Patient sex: F
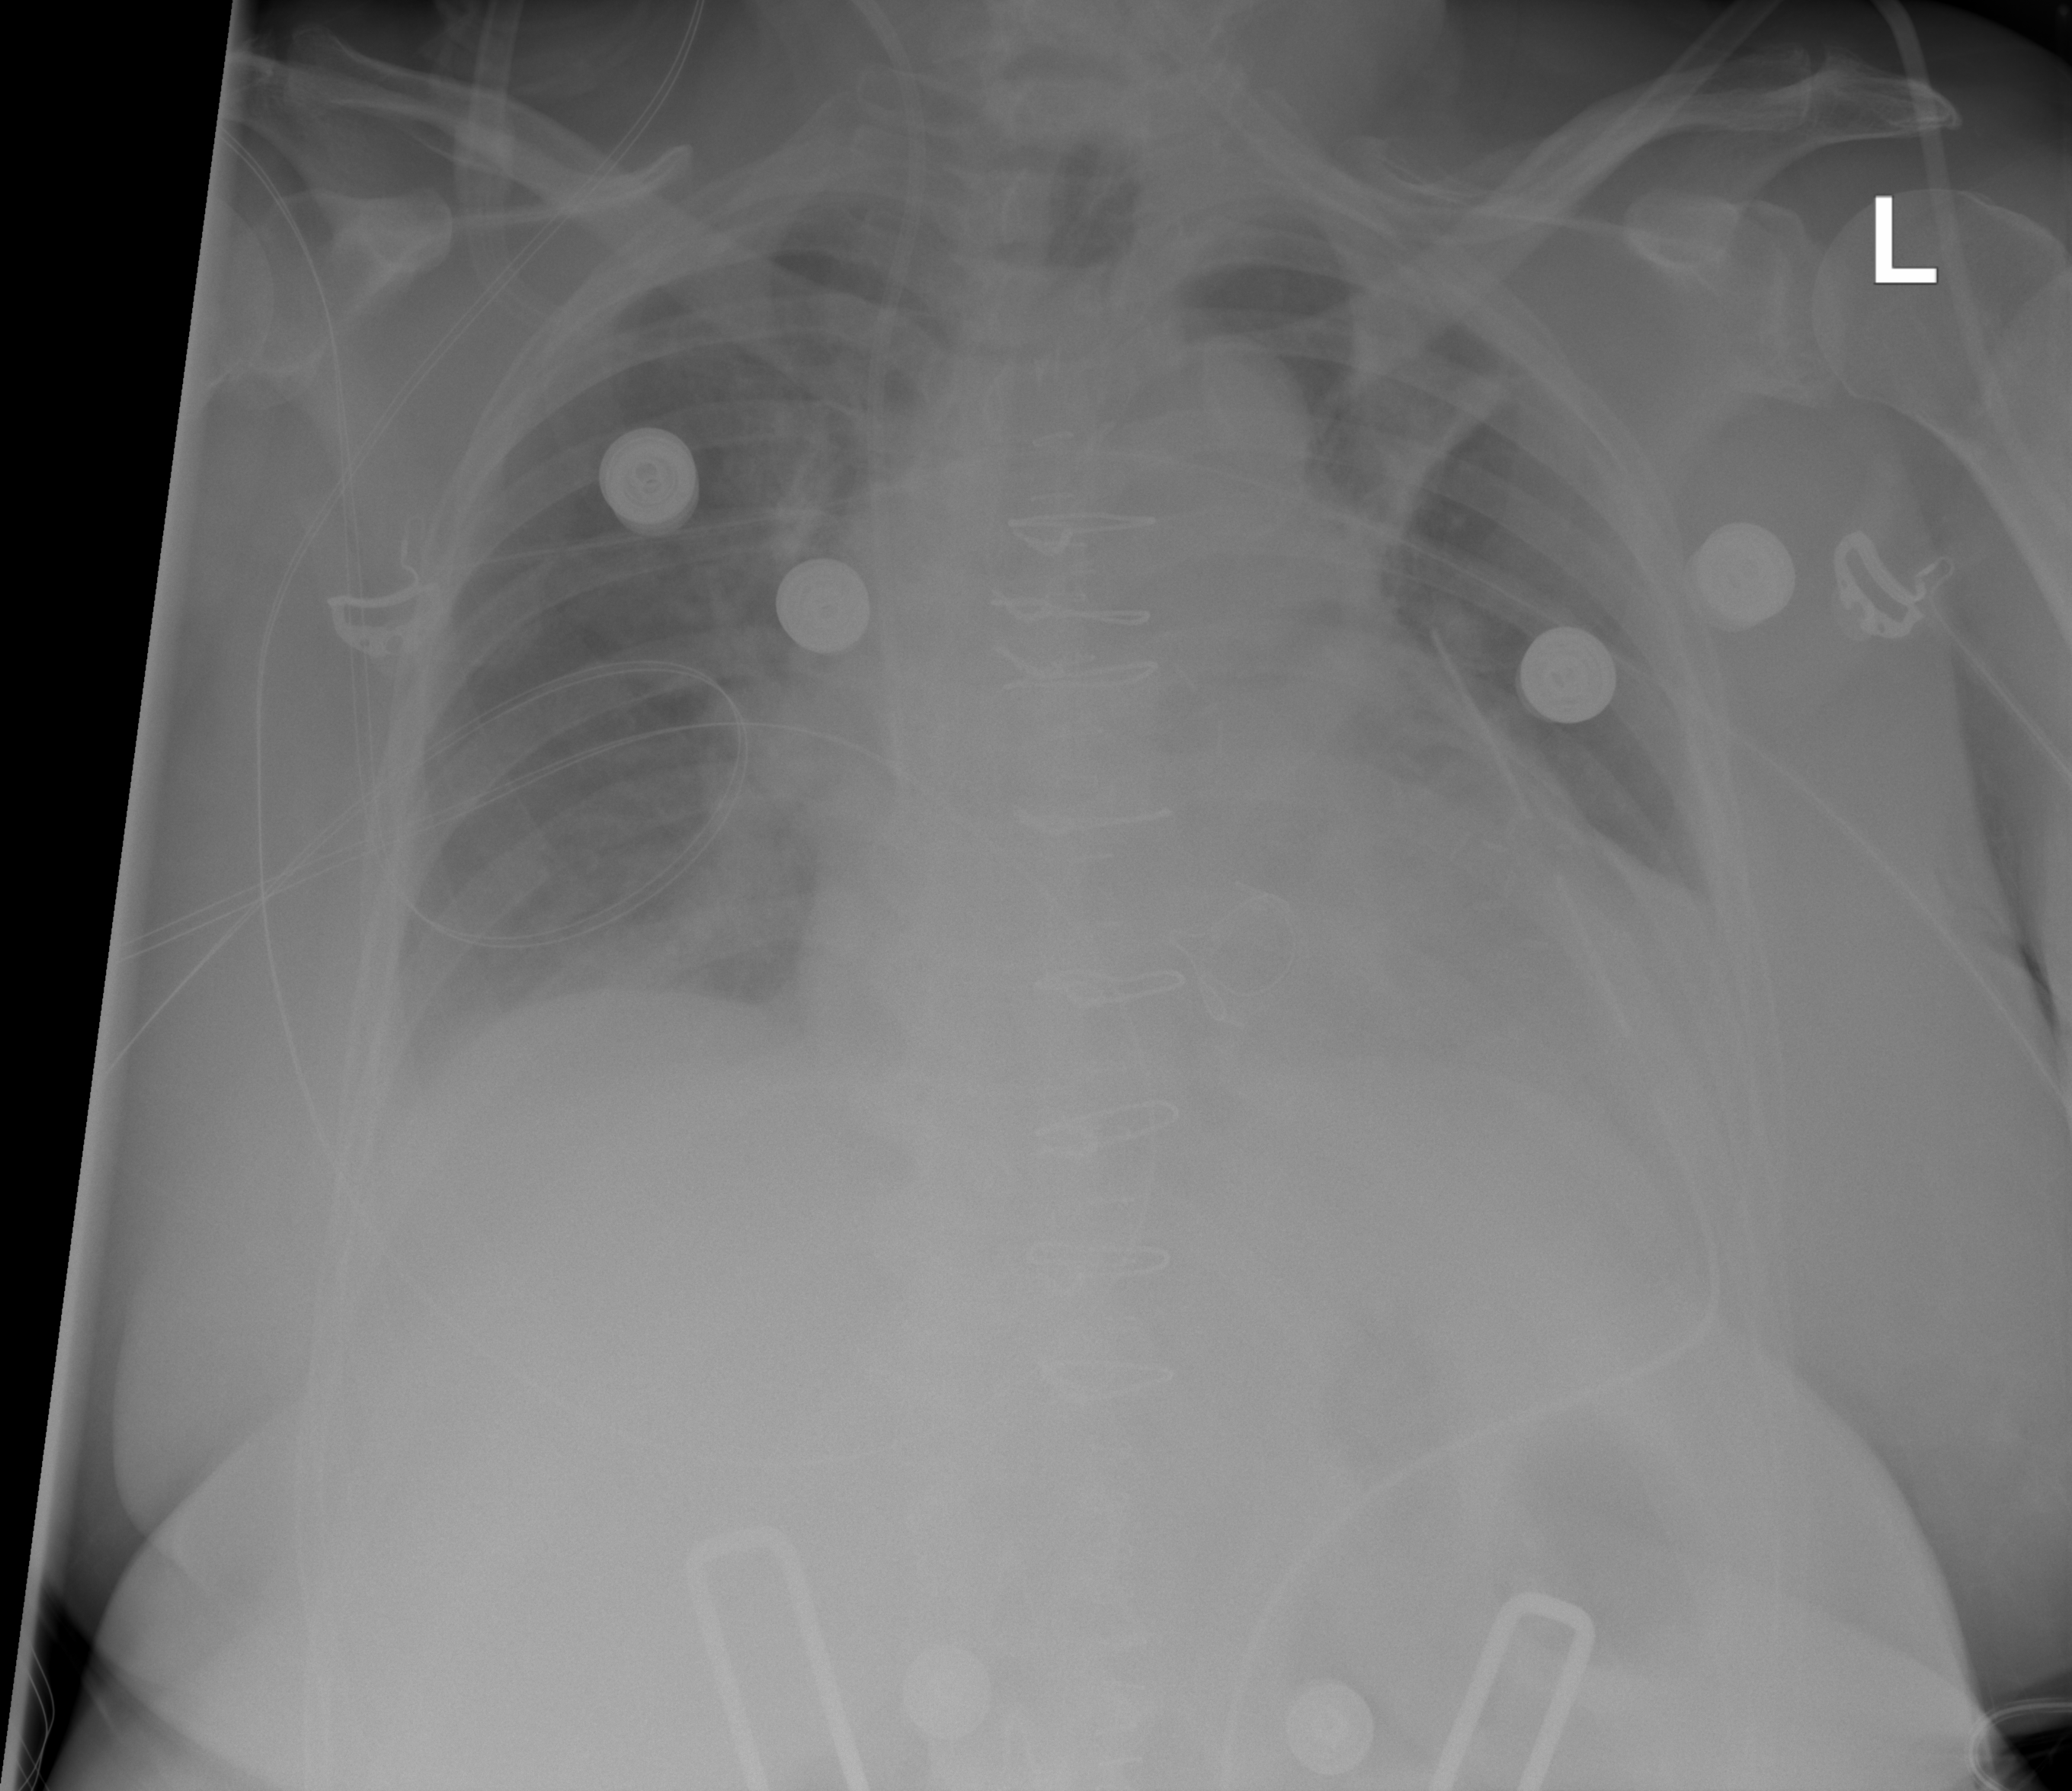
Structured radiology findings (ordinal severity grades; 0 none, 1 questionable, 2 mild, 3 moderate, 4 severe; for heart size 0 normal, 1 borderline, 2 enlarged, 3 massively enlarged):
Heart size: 3
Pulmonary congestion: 0
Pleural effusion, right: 1
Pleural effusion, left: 2
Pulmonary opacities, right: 0
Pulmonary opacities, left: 0
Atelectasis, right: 2
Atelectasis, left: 3